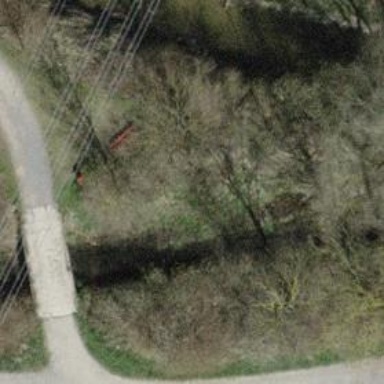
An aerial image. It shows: Tunnel.